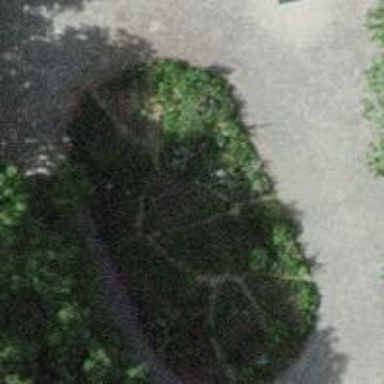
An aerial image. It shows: Garden featuring flowerbeds.